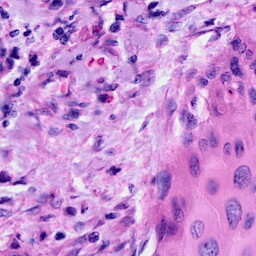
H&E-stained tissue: Cervix